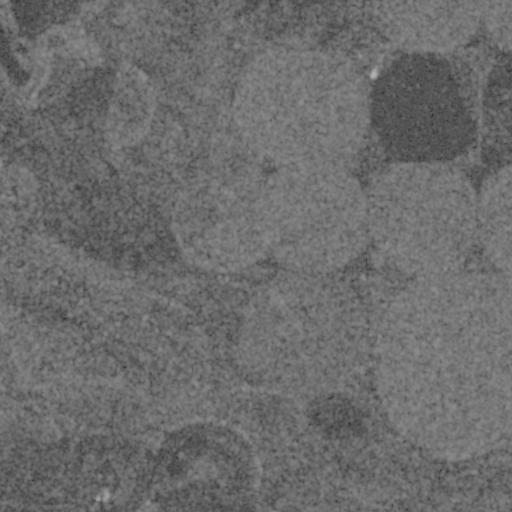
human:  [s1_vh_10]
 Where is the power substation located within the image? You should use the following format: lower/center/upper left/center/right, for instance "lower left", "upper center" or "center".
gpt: The power substation is located in the center right of the image.
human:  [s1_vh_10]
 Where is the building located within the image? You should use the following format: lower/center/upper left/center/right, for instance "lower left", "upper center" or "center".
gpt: The building is located in the lower center of the image.
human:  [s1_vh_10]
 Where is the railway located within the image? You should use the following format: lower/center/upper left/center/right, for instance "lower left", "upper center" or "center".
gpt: The railway is located in the lower of the image.
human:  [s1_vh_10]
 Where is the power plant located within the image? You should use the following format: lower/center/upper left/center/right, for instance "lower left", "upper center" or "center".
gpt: There is no power plant in the image.

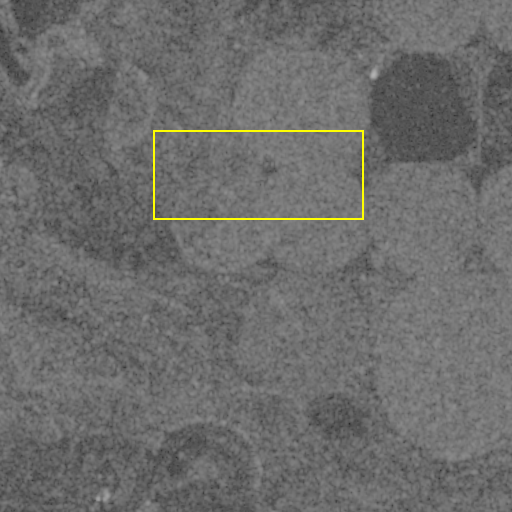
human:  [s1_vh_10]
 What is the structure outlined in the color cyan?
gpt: There is no cyan outline.
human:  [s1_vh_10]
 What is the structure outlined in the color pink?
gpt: There is no structure outlined in pink.